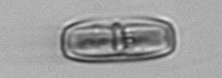
Label: Ephemera